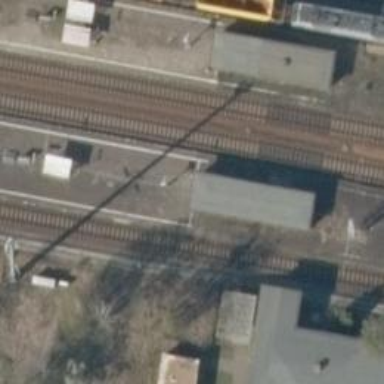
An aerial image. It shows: Close-up of railway platform edge.